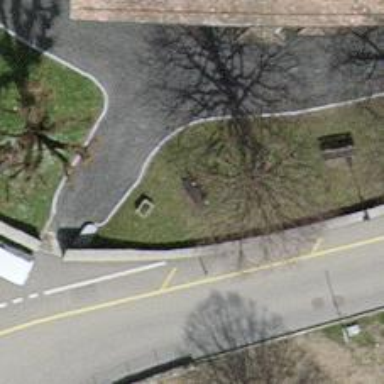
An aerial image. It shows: Maroon bench.